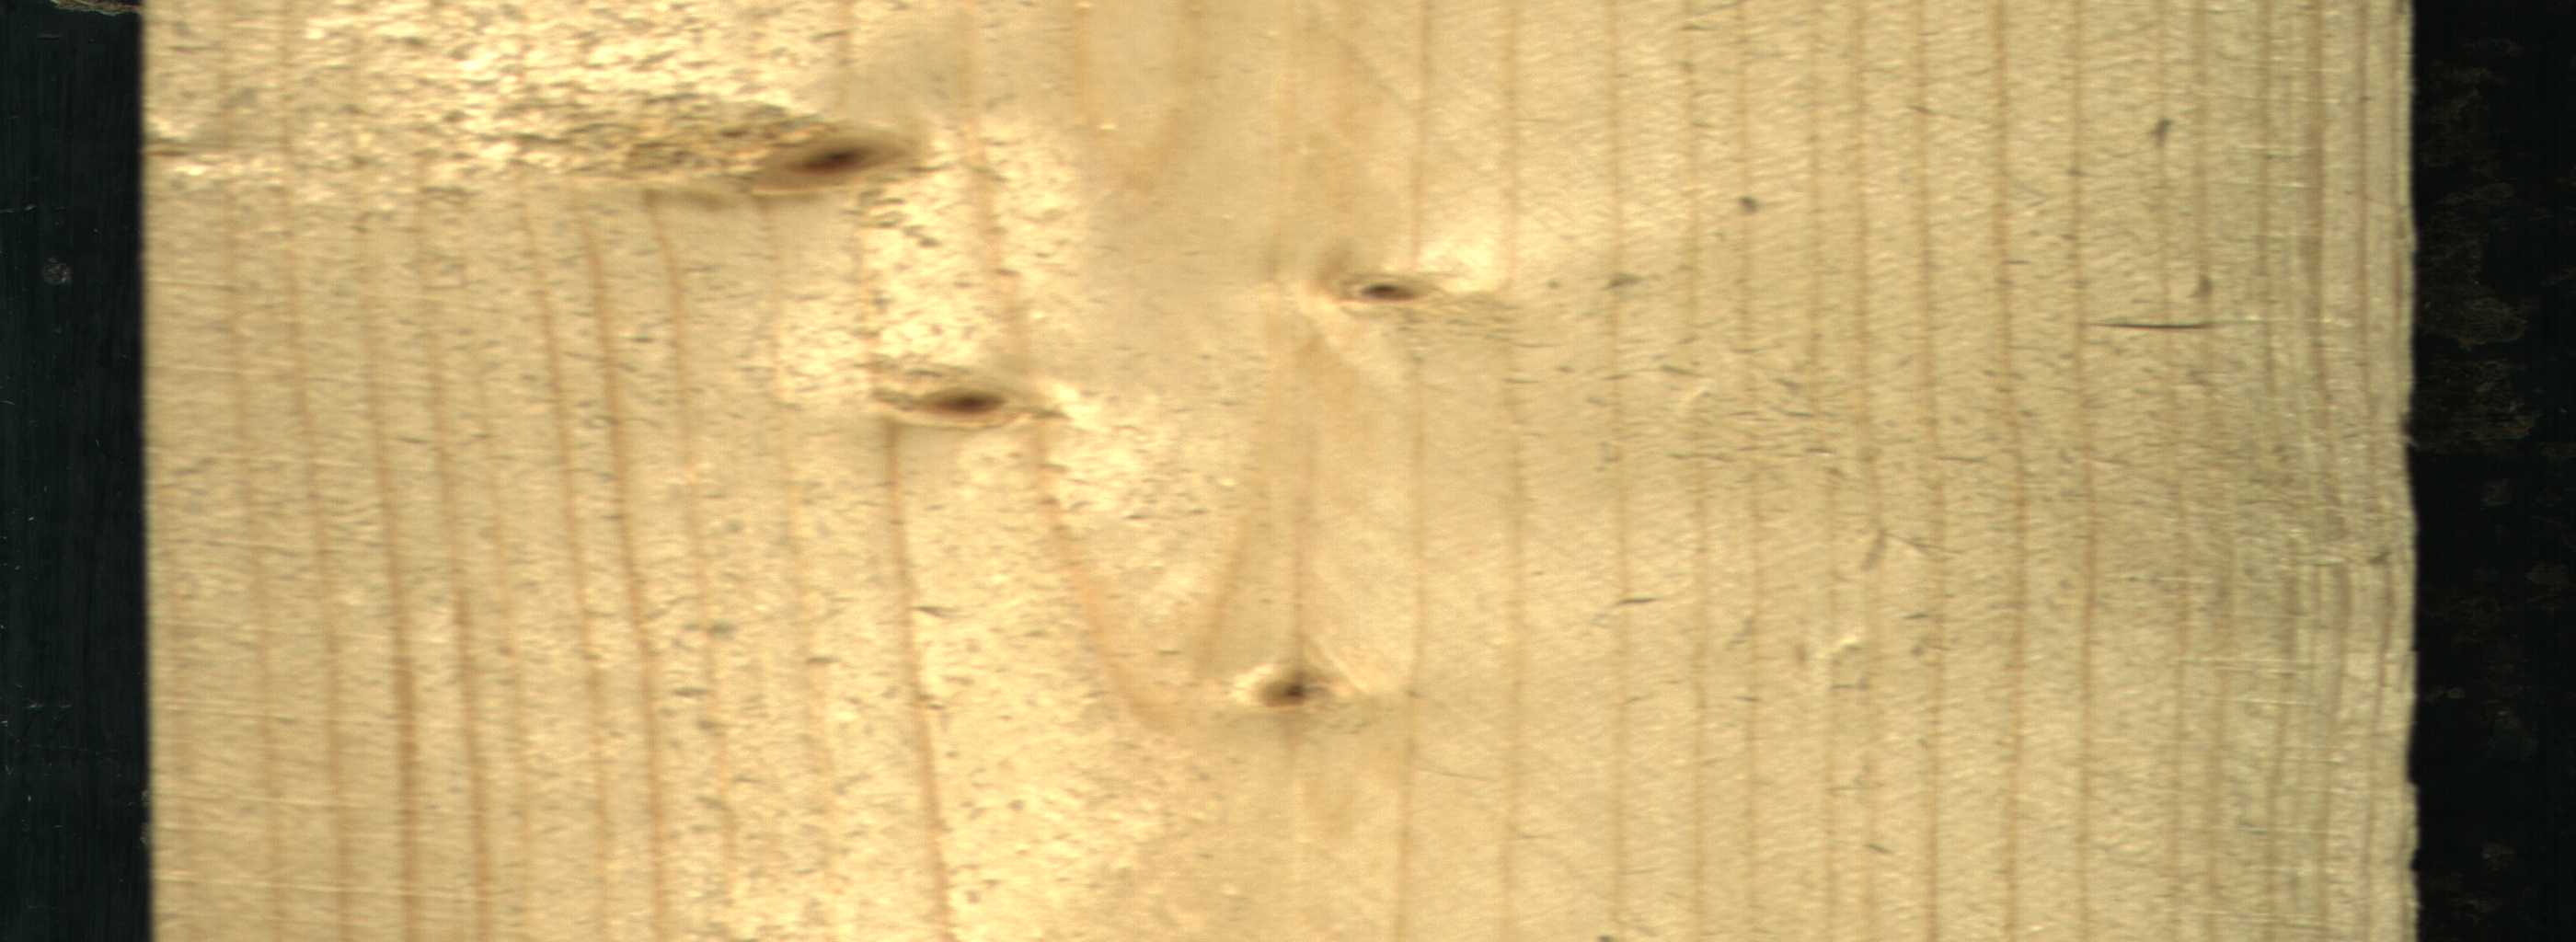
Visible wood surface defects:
Live_Knot
Live_Knot
Live_Knot
Live_Knot